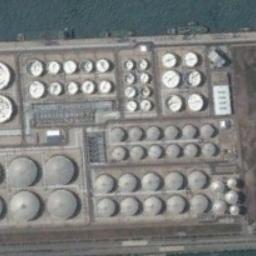
Label: storage tanks